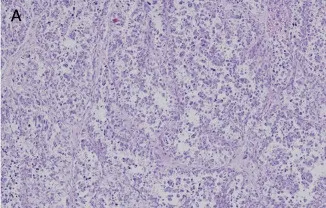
Hematoxylin and eosin (H&E) staining and immunohistochemical analyses of the resected tumor. (A) The tumor cells arrange in a diffuse pattern(x4). Melan-. Patchy).
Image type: pathology (h&e)